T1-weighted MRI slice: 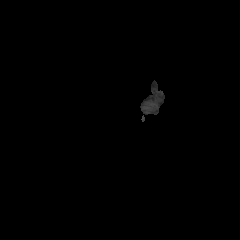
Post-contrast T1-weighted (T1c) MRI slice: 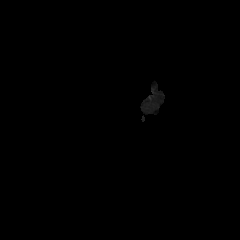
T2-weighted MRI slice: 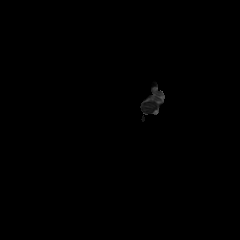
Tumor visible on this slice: no